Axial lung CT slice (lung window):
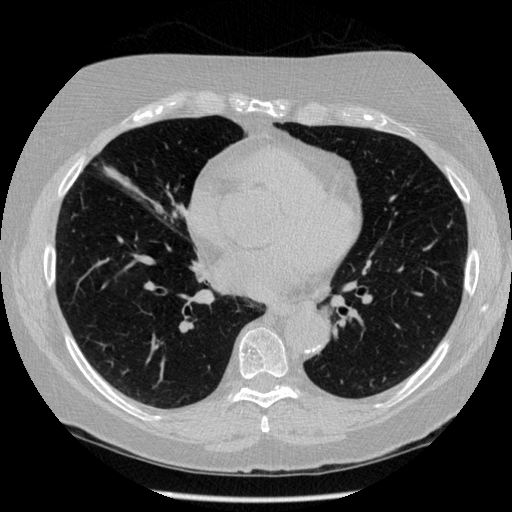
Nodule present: no